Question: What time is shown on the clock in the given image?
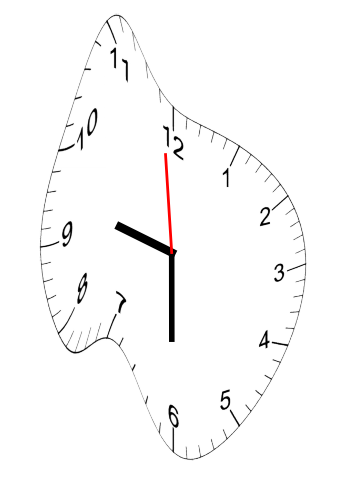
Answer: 09:29:59